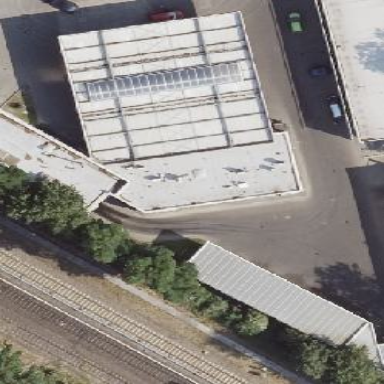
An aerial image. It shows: View of roof of building.